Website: macys
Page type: delivery-shipping
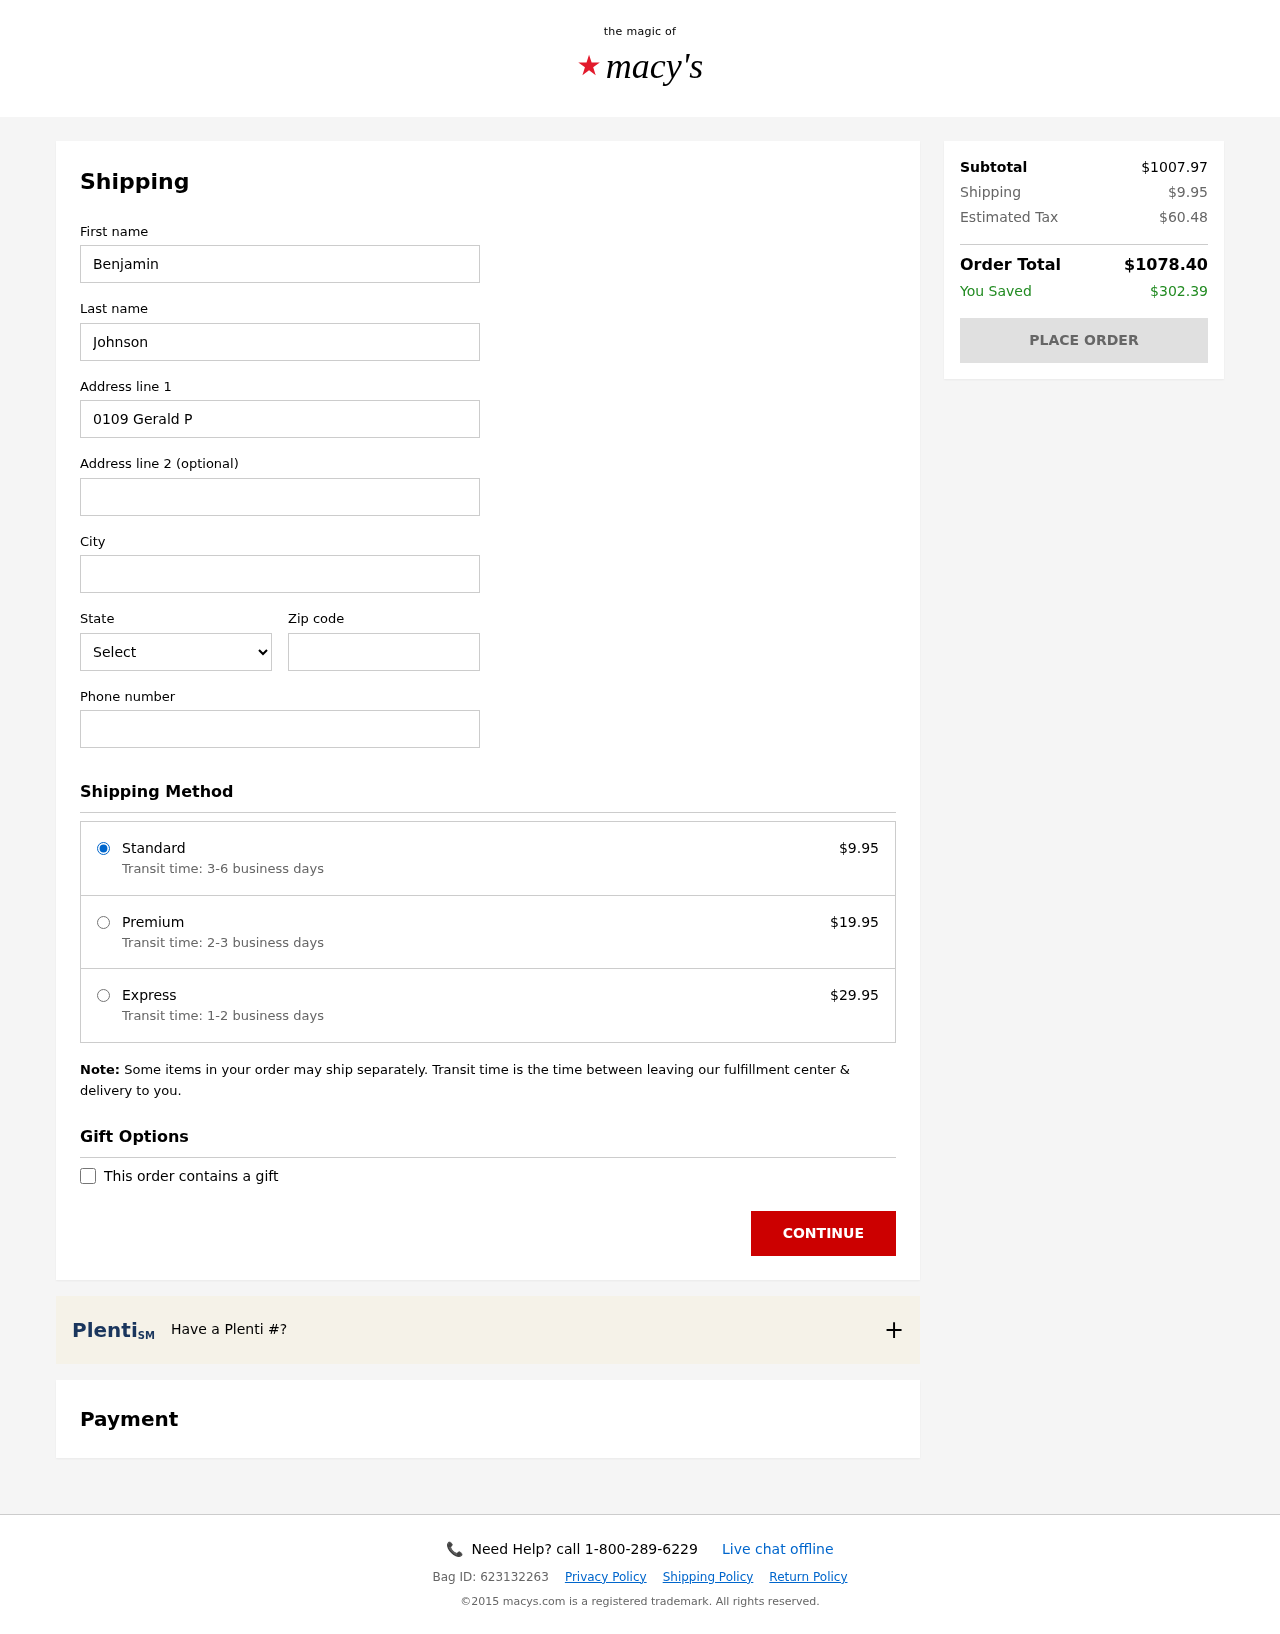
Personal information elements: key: PII_CITY
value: North Chrisberg
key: PII_FIRSTNAME
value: Benjamin
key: PII_LASTNAME
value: Johnson
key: PII_PHONE
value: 8096214757
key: PII_POSTCODE
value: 41556
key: PII_STATE_ABBR
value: MH
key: PII_STREET
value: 0109 Gerald Port Suite 516
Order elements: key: ORDER_SHIPPING_COST
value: $9.95
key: ORDER_SHIPPING_PREMIUM
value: $19.95
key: ORDER_SHIPPING_EXPRESS
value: $29.95
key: ORDER_SUBTOTAL
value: $1007.97
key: ORDER_TAX
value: $60.48
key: ORDER_TOTAL
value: $1078.40
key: ORDER_SAVINGS
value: $302.39